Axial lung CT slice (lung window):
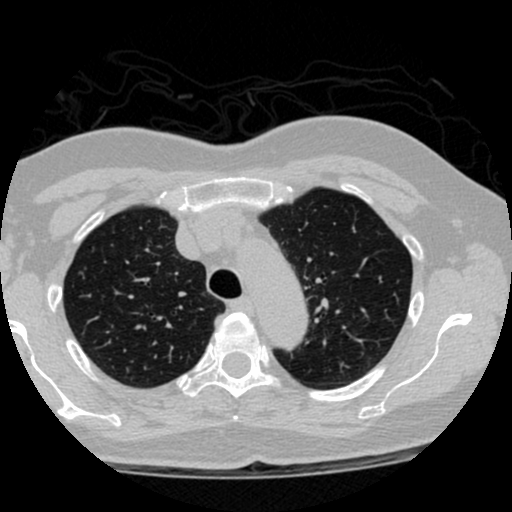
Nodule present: no